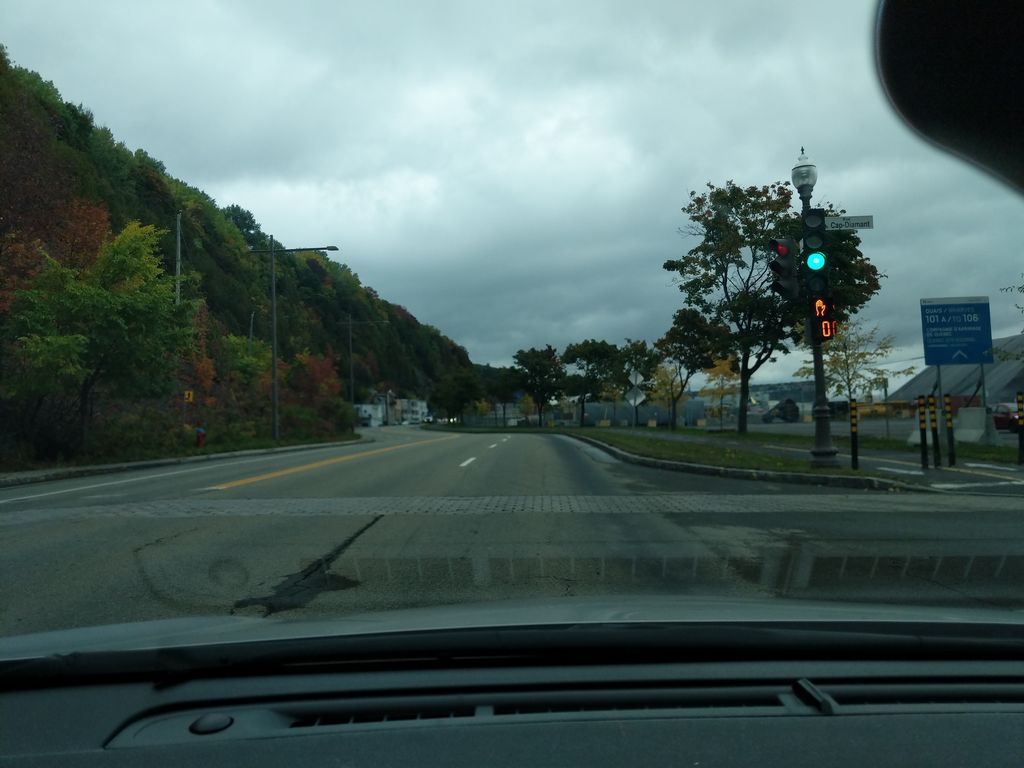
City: quebec_city